Question: This is my current widget:

I want the borders to look transparent, so that I can see the red background just behind that. I have tried wrapping it with a 'Container' with 'Colors.transparent' as its color, but it hasn't worked at all.
How can I achieve this? This is my code, currently:
'''
return Container(
height: 80.0,
decoration: const BoxDecoration(
color: Colors.black38,
borderRadius: BorderRadius.all(
Radius.circular(15),
),
),
child: Row(
mainAxisAlignment: MainAxisAlignment.spaceBetween,
children: [
Row(
children: [
const SizedBox(width: 11.0),
Container(
decoration: BoxDecoration(
color: addiction.color,
borderRadius: const BorderRadius.all(
Radius.circular(15),
),
),
height: 60.0,
width: 6.0,
),
const SizedBox(width: 11.0),
Column(
mainAxisAlignment: MainAxisAlignment.center,
crossAxisAlignment: CrossAxisAlignment.start,
children: [
Text(
addiction.name,
style: GoogleFonts.lato(
fontSize: 21.0,
fontWeight: FontWeight.bold,
),
),
const SizedBox(height: 4.0),
buildDate(),
],
),
],
),
],
),
);
'''
Any ideas?
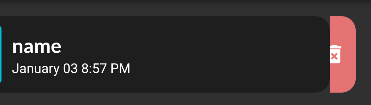
Answer: Okay, I was able to solve this by using a 'Stack' as suggested <URL>.
'''
return Stack(
children: [
// background layer of the tile
Container(
height: 80,
decoration: BoxDecoration(
color: Colors.red[300],
// needs to be a unit more or so than the tile's radius
borderRadius: const BorderRadius.all(Radius.circular(16)),
),
alignment: Alignment.centerRight,
padding: const EdgeInsets.only(right: 10),
child: const Icon(
Icons.delete_forever,
color: Colors.white,
size: 25.0,
),
),
// foreground layer of the tile
Dismissible(
key: Key(addiction.id),
direction: DismissDirection.endToStart,
onDismissed: (direction) {
manager.deleteAddiction(index);
ScaffoldMessenger.of(context).showSnackBar(SnackBar(
content: Text('${addiction.name} deleted.'),
));
},
child: InkWell(
borderRadius: const BorderRadius.all(Radius.circular(15)),
onTap: () {print("helo");},
child: AddictionTile(
key: Key(addiction.id),
addiction: addiction,
),
),
),
],
);
'''